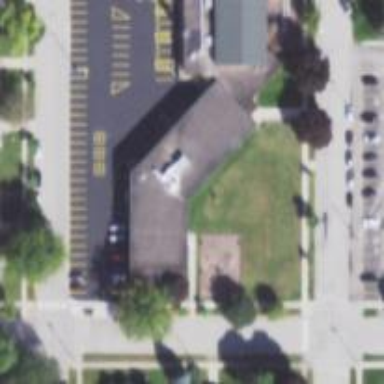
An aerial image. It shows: School building.